Question: A complex one here? (for me at least). I have a table called 'tickets', with the 'id' column being the unique key. I have another table called 'Labels', which doesn't have a unique key (from the looks of it). In 'Tickets' we store ticket information (messages, who made the ticket etc). We can add a label to a ticket when we create it so that we can search for tickets with those labels e.g. "review later".
What I am trying to do, is a reverse type query e.g. show me all tickets that don't have a specific label associated with it e.g. Don't show me any tickets with "review later". IF A TICKET DOESN'T HAVE ANY LABELS NOTHING IS PUT IN THE LABEL TABLE. I just can't get any type of query I write, by hand or with a query builder to work.
I'm my image, you can see 'Tickets.id' has 174 against it, which is also shown in 'Labels.ticket_id 174' with 2 x Labels set against it.

No matter what query, join, does, does not, etc I try, I either get back no results OR for some strange reason, I still get 'ticket 174' showing up.
Here is the most simple query I have tried... However, I think I've tried about 30 iterations by now from simple to very complex.
'''
SELECT tickets.id
FROM
tickets, labels_tickets
WHERE
tickets.id <> labels_tickets.ticket_id
GROUP BY
tickets.id
'''
Can anyone suggest why this wouldn't work or think of any method to build a statement that says:
Show me all tickets.id from tickets that don't have the label "MyLabel" or doesn't have a value at all in the Labels table.
Many thanks!
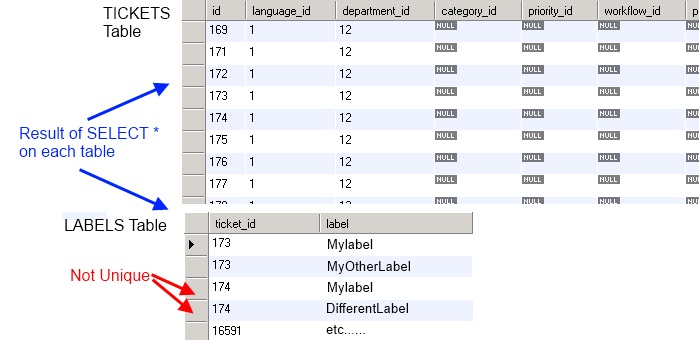
Answer: '''
SELECT tickets.id
FROM
tickets
WHERE
tickets.id NOT IN (SELECT ticket_id from labels_tickets where labels_tickets.label = 'out of hours' or labels_tickets.label = null)
GROUP BY
tickets.id
'''
Try this I think it will work.